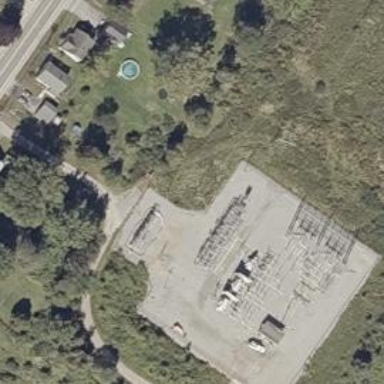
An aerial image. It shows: Outdoor distribution-level power substation enclosed by fence.